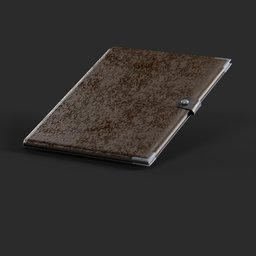
Label: tools